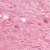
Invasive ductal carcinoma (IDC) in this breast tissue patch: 0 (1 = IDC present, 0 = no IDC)